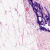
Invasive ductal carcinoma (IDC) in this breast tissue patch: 0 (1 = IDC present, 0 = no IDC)